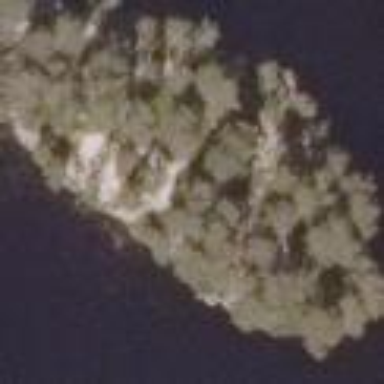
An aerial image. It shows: Island.